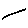
Label: line